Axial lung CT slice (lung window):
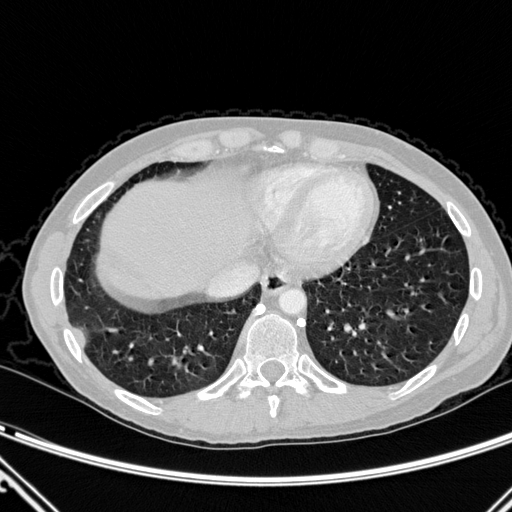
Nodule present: no